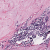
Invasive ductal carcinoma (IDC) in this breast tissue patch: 1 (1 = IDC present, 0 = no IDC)